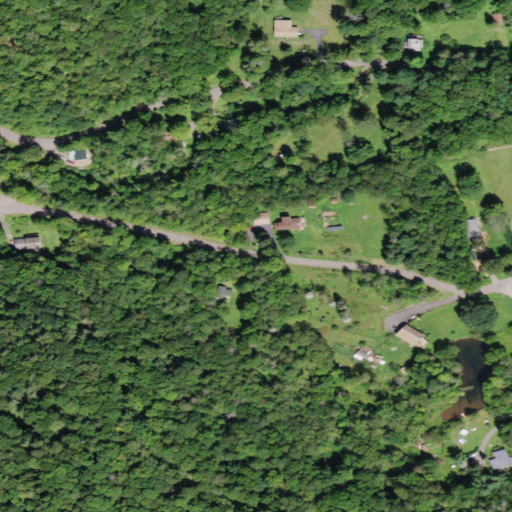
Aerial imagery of valley in New York named McKenley Hollow containing deciduous forest, open development, mixed forest, and low intensity development